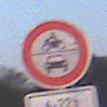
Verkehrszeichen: VerbotKraftfahrzeuge
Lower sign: ZeitangabenMitBeschraenkungAufWochentage4
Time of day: SunriseSunset
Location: Outdoor (Urban)
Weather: Clear
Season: NotSpecified
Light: Natural